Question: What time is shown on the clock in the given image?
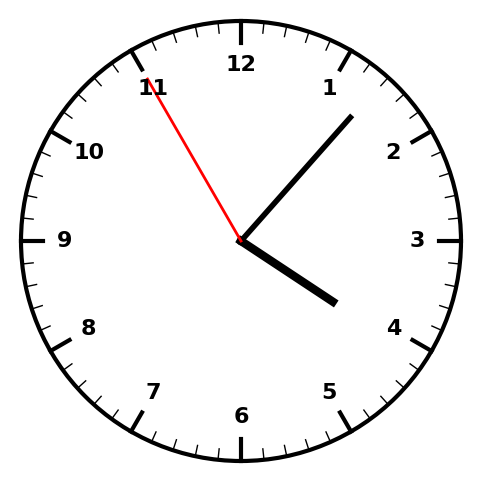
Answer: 04:06:55